Question: I'm trying to debug a Server Error 500 with my application. I've read that you should use 'rhc tail' to show a live log stream and with the current error, the log stream that appears when trying to display the page is:
> ==> app-root/logs/python.log <==79.24.253.62 - - <URL> Chrome/39.0.2171.95 Safari/537.36"
The error shown is:

Other pages work, this error only appears on certain "more advanced" pages (eg. static pages show correctly). The rest of the log, is:
> ==> app-root/logs/python.log <==[Thu Jan 01 08:30:43 2015] [notice] SELinux policy enabled; httpd running as context unconfined_u:system_r:openshift_t:s0:c6,c654[Thu Jan 01 08:30:43 2015] [notice] Digest: generating secret for digest authentication ...[Thu Jan 01 08:30:43 2015] [notice] Digest: done[Thu Jan 01 08:30:43 2015] [notice] Apache/2.2.15 (Unix) mod_wsgi/3.4 Python/3.3.2 configured -- resuming normal operations
and:
> ==> app-root/logs/postgresql.log <==2015-01-01 13:30:25 GMT LOG: shutting down2015-01-01 13:30:25 GMT LOG: database system is shut down2015-01-01 13:30:31 GMT LOG: could not bind socket for statistics collector: Permission denied2015-01-01 13:30:31 GMT LOG: trying another address for the statistics collector2015-01-01 13:30:31 GMT LOG: could not bind socket for statistics collector: Cannot assign requested address2015-01-01 13:30:31 GMT LOG: disabling statistics collector for lack of working socket2015-01-01 13:30:31 GMT WARNING: autovacuum not started because of misconfiguration2015-01-01 13:30:31 GMT HINT: Enable the "track_counts" option.2015-01-01 13:30:31 GMT LOG: database system was shut down at 2015-01-01 13:30:25 GMT2015-01-01 13:30:31 GMT LOG: database system is ready to accept connections
What is the next step to debug this problem?
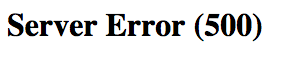
Answer: I added the following Django logging configuration which gave me the details of the 500 errors in a file django.log. I set 'LOG_DIR = os.environ.get('OPENSHIFT_LOG_DIR')'
'''
LOGGING = {
'version': 1,
'disable_existing_loggers': False,
'handlers': {
'file': {
'level': 'WARNING',
'class': 'logging.FileHandler',
'filename': os.path.join(LOG_DIR, 'django.log'),
},
},
'loggers': {
'django.request': {
'handlers': ['file'],
'level': 'WARNING',
'propagate': True,
},
},
}
'''